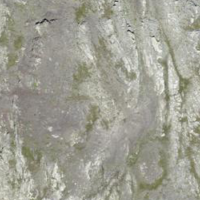
EUNIS habitat code: 31
Species observed at this site:
Aglais urticae